Question: Every time I add 'MPVolumeView' as a subview to my 'UIViewController''s view, there is a quick animation (the 'MPVolumeView' expands from left to right) which looks really weird. I'm looking for a way to get rid of this animation, has anyone faced this issue?
I almost accepted that this is a 'MPVolumeView' bug but then I noticed that Apple is definitely using a 'MPVolumeView' in their native music app, no weird animations there...
So there must be something I'm doing wrong.
UPDATE:
The code is pretty straightforward but it was requested in the comments, so here it is:
'''
MPVolumeView *volumeView = [[MPVolumeView alloc] initWithFrame:CGRectMake(10.f, 0.f, CGRectGetWidth(self.view.frame) - 20.f, 30.f)];
[[UISlider appearanceWhenContainedIn:[MPVolumeView class], nil] setMinimumValueImage:[UIImage imageNamed:@"icon-volumeMin"]];
[[UISlider appearanceWhenContainedIn:[MPVolumeView class], nil] setMaximumValueImage:[UIImage imageNamed:@"icon-volumeMax"]];
volumeView.center = CGPointMake(0.5f * CGRectGetWidth(self.view.frame), 0.5f * CGRectGetHeight(self.view.frame));
volumeView.showsRouteButton = NO;
[self.view addSubview:volumeView];
'''
I made a very simple <URL> on github to demostrate the problem, but you have to run it on a device, since 'MPVolumeView' does not show up on simulator. Or just take a look at this gif:
:
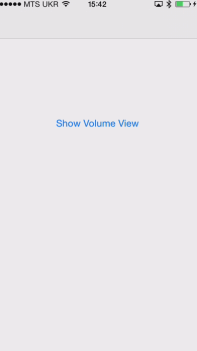
Answer: One possible way to remove this behavior is to subclass MPVolumeView and perform some additional work after '[super layoutSubviews]'.
'''
- (void)layoutSubviews
{
[super layoutSubviews];
[self xy_recursiveRemoveAnimationsOnView:self];
}
- (void)xy_recursiveRemoveAnimationsOnView:(UIView *)view
{
[view.layer removeAllAnimations];
for (UIView *subview in view.subviews) {
[self xy_recursiveRemoveAnimationsOnView:subview];
}
}
'''
This removes all inserted animations. So be sure that is what you want, since this is quite the overkill. One could also just remove the 'position' and 'bounds' animations (see 'removeAnimationForKey:').